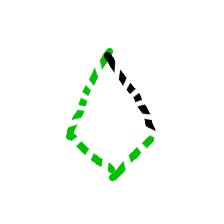
Shape: kite